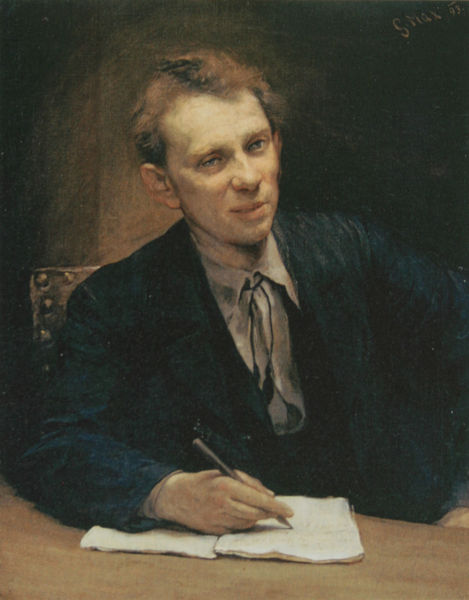
Titel: Der Hofschauspieler Alois Wohlmuth
Künstler: Gabriel von Max
Standort: München
Institution: Städtische Galerie im Lenbachhaus
Schlagwörter: blau, blätter, dunkel, feder, gemälde, hand, mann, schatten, grün, ocker, sitzen, braun, finger, frisur, grau, haar, hintergrund, holz, licht, mund, nase, ohr, schwarz, stirn, stuhl, tisch, weiss, zeichnung, blick, beige, schleife, anzug, blond, hemd, jacke, jung, wand, arm, augen, band, blass, gesicht, halten, inkarnat, kragen, mensch, bildnis, hals, herr, portrait, porträt, rückenlehne, signatur, öl, auge, haare, halbfigur, mantel, schnur, sessel, blatt, kinn, lippen, ohren, rosa, scheitel, schräg, lächeln, wangen, papier, lehne, sitz, man, russland, lila, violett, polster, krawatte, glanz, pupillen, stuhllehne, maler, faden, kordel, wange, nägel, nachdenken, dreiviertelprofil, jackett, selbstporträt, dünn, geneigt, lachen, tusche, buch, lehnstuhl, porträts, mundwinkel, text, schriftsteller, selbstbildnis, autor, bleistift, manschette, tischplatte, schielen, stift, heft, biedermeier, sessek, selbstportrait, wangenknochen, büchlein, zeichnen, brief, schreiben, leder, halter, schreiber, schief, goethezeit, rechtshänder, federkiel, notiz, tagebuch, lid, selbstportait, papiert, kugelschreiber, ironisch, blikc, zerzaust, kuli, entwerfen, pupullen, große ohren, lippan, serov, breif, sirn, braunes haar, tidch, selbstportrati, blioc, #ohren, briefeschreiber